Interaction volume radius: 5 \u00c5
Interaction volume height: 10 \u00c5
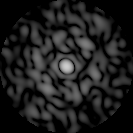
Disorder parameter: 0.8769